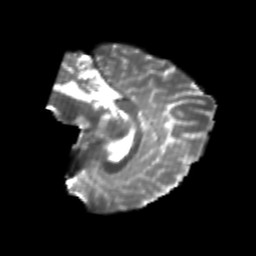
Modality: T2w
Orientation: sagittal
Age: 22
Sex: female
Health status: healthy
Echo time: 0.074 s